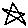
Label: star